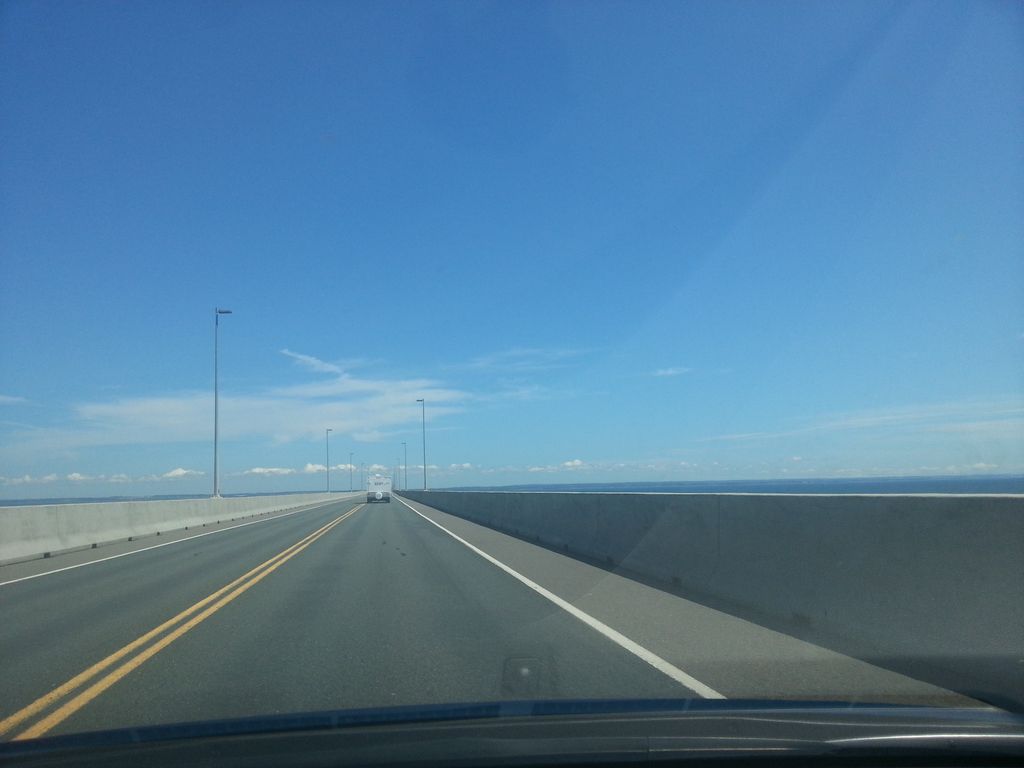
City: charlottetown